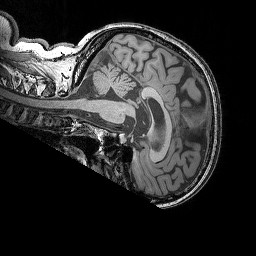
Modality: T1w
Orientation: sagittal
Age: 70
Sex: female
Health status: ill
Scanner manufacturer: siemens
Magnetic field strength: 3 T
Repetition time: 1.75 s
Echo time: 0.00418 s